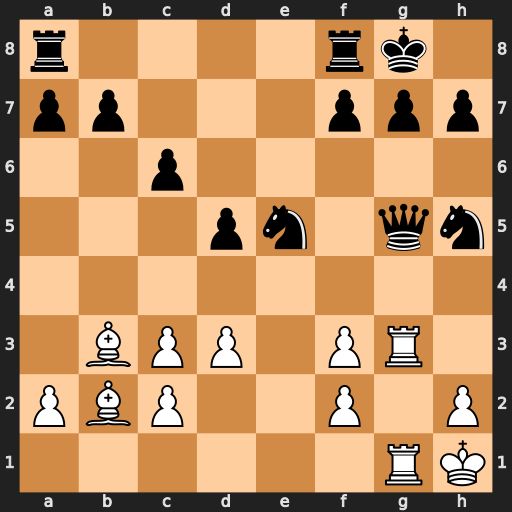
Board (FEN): r4rk1/pp3ppp/2p5/3pn1qn/8/1BPP1PR1/PBP2P1P/6RK
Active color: w
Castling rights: -
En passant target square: -
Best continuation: Rxg5 Nxf3 Rxh5 Nxg1 Kxg1